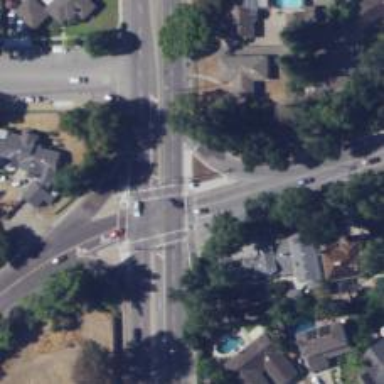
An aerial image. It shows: Solid stop line on the road marking.